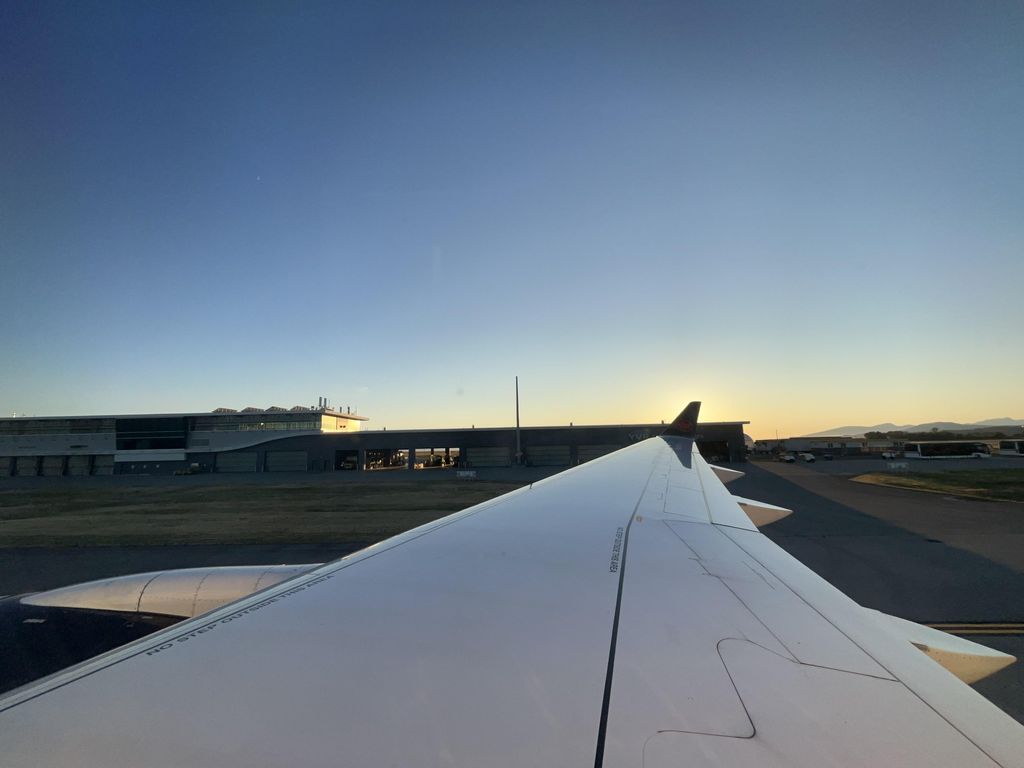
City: vancouver